Question: I have a problem settings the holo style using holoeverywhere.Using some of the components I can see a double frame that look horrible. I've tried different settings but I can not find the solution. I think I am using badly this library.
I am going to attach some image to be clear:

I am going to describe a bit how I am working with them:
In my manifest, I am not ussing any style from this library. Actually I am using this style:
'''
android:theme="@android:style/Theme.Black.NoTitleBar.Fullscreen"
'''
For the progress bar I am not ussing any xml, only a object
'''
private ProgressDialog mPD;
'''
which is imported from
'''
import org.holoeverywhere.app.ProgressDialog;
'''
and I call it using:
'''
mPD = ProgressDialog.show(context, null, progressMessage, true, true);
'''
That's all.
For the TimePicker, I am creating this in runtime creating this object
'''
new TimePickerDialog(getActivity(),android.R.style.Theme_Holo_Dialog_NoActionBar, timePickerListener,calendar.get(Calendar.HOUR), calendar.get(Calendar.MINUTE), true).show();
'''
I have no idea about what I am doing bad...how I could delete this frame under my holo objects. Any subjections? Thanks
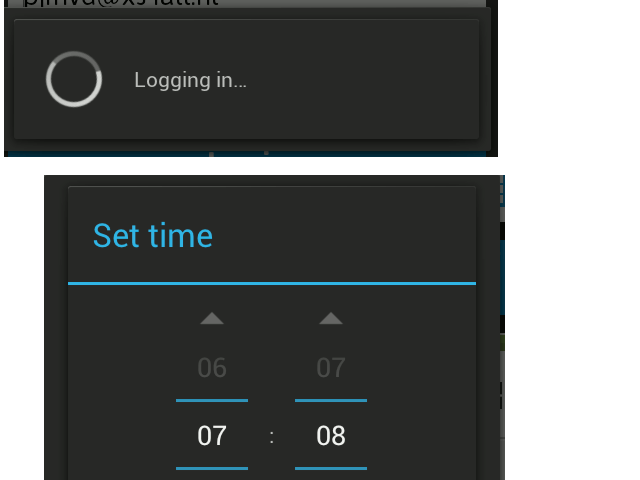
Answer: If. You. Not use. Styles from library... For what are you use library?
it's most stupid and horrible use-case for library. Really.
Not mix native/compat styles with compat/native classes. Never.